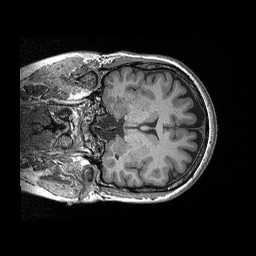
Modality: T1w
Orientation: coronal
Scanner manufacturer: siemens
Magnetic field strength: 3 T
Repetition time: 2.3 s
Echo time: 0.00298 s